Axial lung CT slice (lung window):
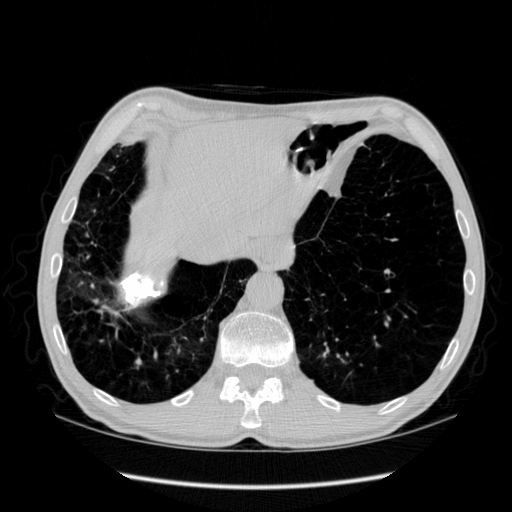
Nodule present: no